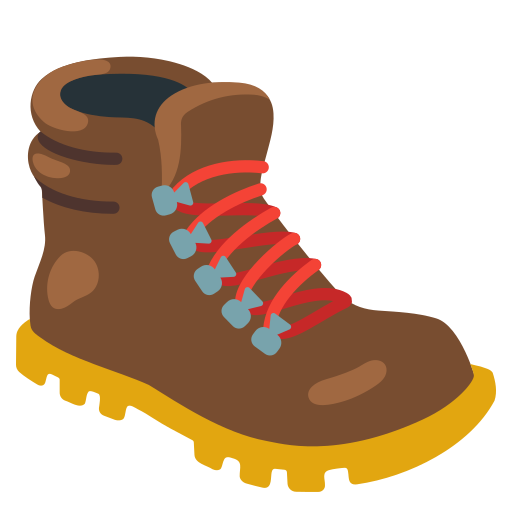
Emoji: 🥾